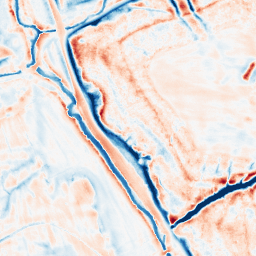
Category: edge_preserving
Decomposition family: bilateral
Decomposition parameters: d: 21
sigma_color: 150
sigma_space: 50
Upsampling method: edge_directed
Upsampling parameters: scale: 2
Upsampling scale: 2